Question: I tried using textview.setTranslationY(float) to change the y-coordinate of the textview but it does not seem to work. textview.setTop() seems to do the same function but the documentation says this method is meant to be called by the layout system and should not generally be called otherwise, because the property may be changed at any time by the layout.
I use textview.getTranslationY() to get the y-coordinate.
How can I set the y-coordinate of textview? If what I am doing above is wrong, kindly suggest an alternative way. Maybe there is another method to set y-coordinate which I have not found yet!
My situation: I have a textview whose height should change based on some value received. If I use textview.setHeight(int), the height increases from top to bottom. I want it to increase from bottom to top. So I change the y-coordinate of the textview every time I set it's height.
Cheers,
Madhu
Screen shot of my layout:

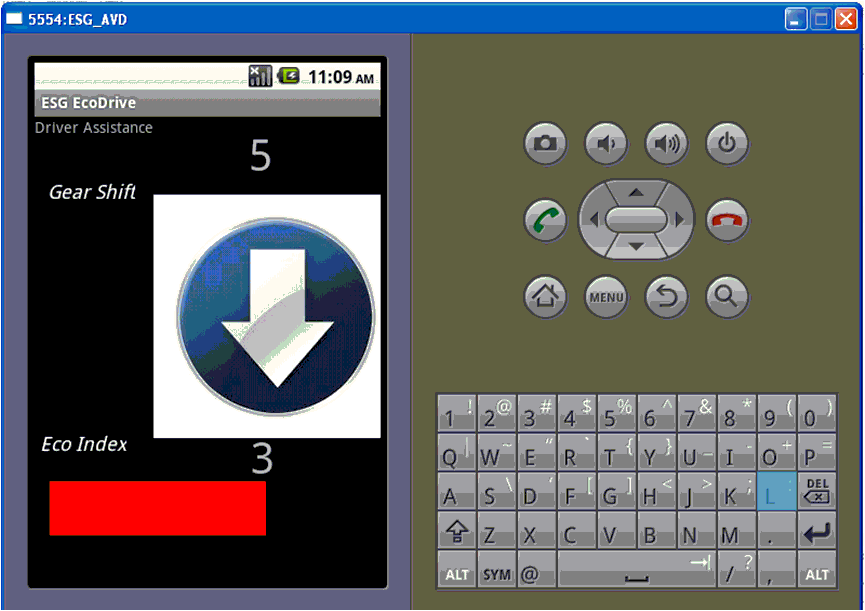
Answer: What if you change the height of the 'TextView' only? You said...
> the height increases from top to bottom
So... in that case you can align the 'TextView' at the bottom. For instance, if you are using 'RelativeLayout' as the container of the 'TextView', you can use 'android:layout_alignParentBottom="true"'.